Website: lowes
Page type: address-validator
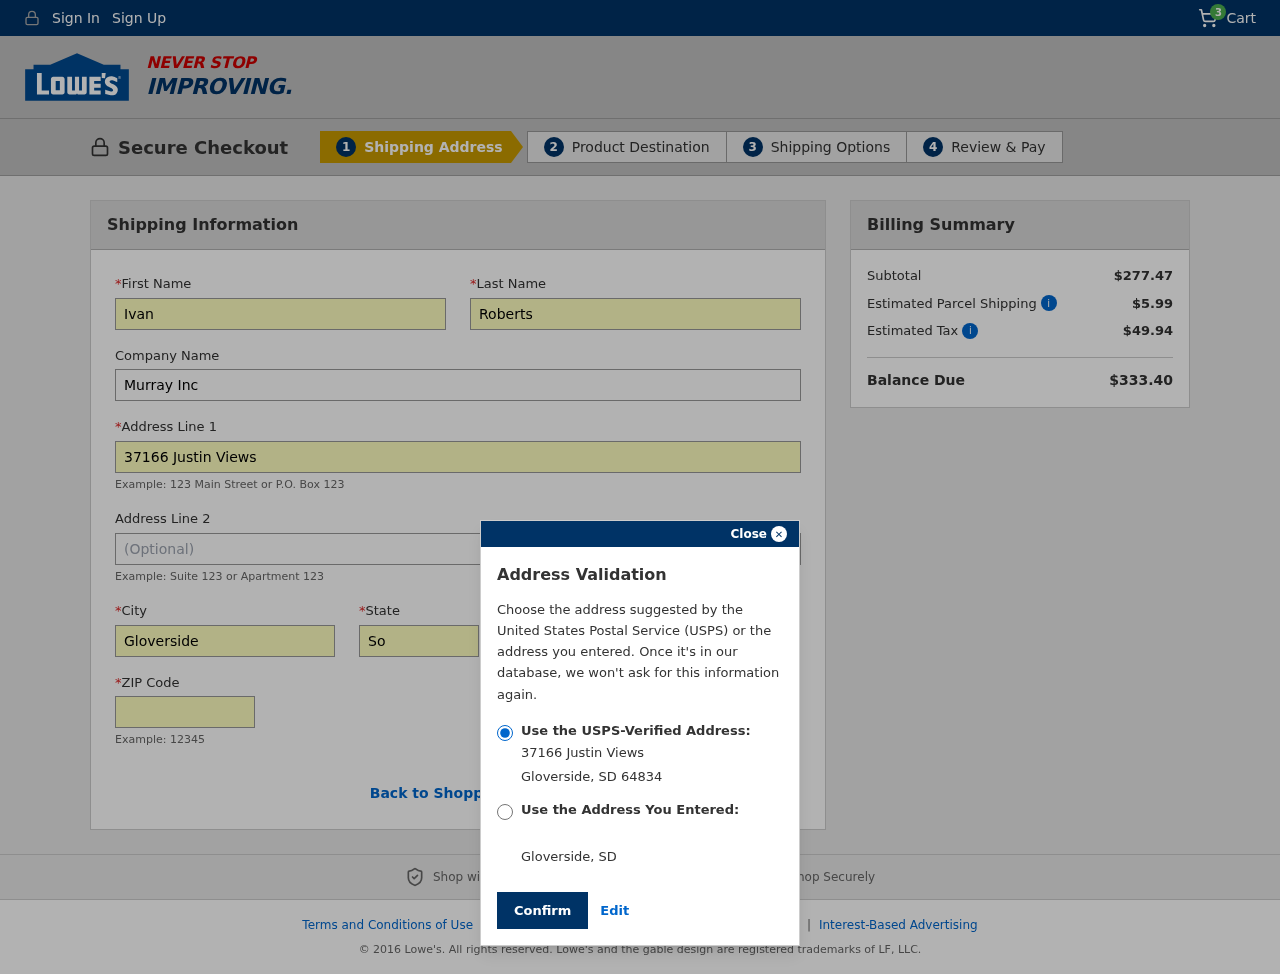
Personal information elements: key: PII_CITY
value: Gloverside
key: PII_COMPANY
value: Murray Inc
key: PII_FIRSTNAME
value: Ivan
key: PII_LASTNAME
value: Roberts
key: PII_POSTCODE
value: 64834
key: PII_STATE
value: South Dakota
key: PII_STATE_ABBR
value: SD
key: PII_STREET
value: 37166 Justin Views
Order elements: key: ORDER_NUM_ITEMS
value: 3
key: ORDER_SUBTOTAL
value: $277.47
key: ORDER_SHIPPING_COST
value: $5.99
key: ORDER_TAX
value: $49.94
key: ORDER_TOTAL
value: $333.40